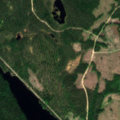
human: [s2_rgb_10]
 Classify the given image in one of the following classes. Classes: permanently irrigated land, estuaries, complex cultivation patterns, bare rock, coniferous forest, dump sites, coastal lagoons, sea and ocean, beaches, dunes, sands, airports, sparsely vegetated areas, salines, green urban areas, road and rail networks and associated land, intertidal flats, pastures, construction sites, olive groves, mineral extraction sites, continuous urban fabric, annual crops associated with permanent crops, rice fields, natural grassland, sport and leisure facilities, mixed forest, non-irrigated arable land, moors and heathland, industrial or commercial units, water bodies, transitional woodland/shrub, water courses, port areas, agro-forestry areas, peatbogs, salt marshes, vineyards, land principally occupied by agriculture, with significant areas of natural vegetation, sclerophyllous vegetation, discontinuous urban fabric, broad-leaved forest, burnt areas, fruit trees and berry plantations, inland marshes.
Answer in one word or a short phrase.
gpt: coniferous forest, transitional woodland/shrub, water bodies